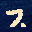
Label: 7